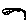
Label: circle